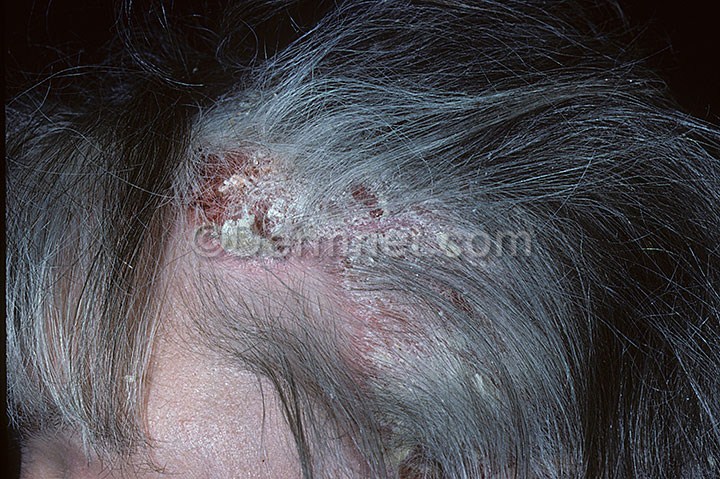
Disease: Psoriasis pictures Lichen Planus and related diseases